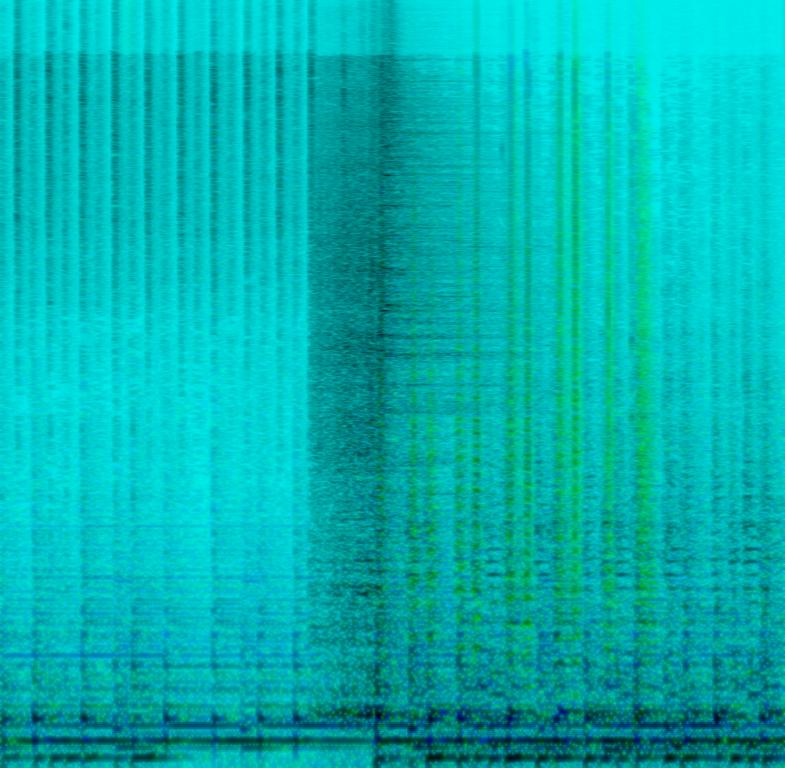
This song is an instrumental. The tempo is medium with lively trumpets, trombone ,enthusiastic percussion like the snare, cymbals and bass drum, tambourine , an intense and bright string harmony of violins, viola and cello. The music is intense, serious and is gradually building up. This is an Orchestral piece.